Interaction volume radius: 5 \u00c5
Interaction volume height: 20 \u00c5
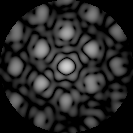
Disorder parameter: 0.2571